Frequency: 70000
Velocity: 0,217
Power: 17,2
Pulse duration: 0,0000001
Pass count: 1
Magnification: 10
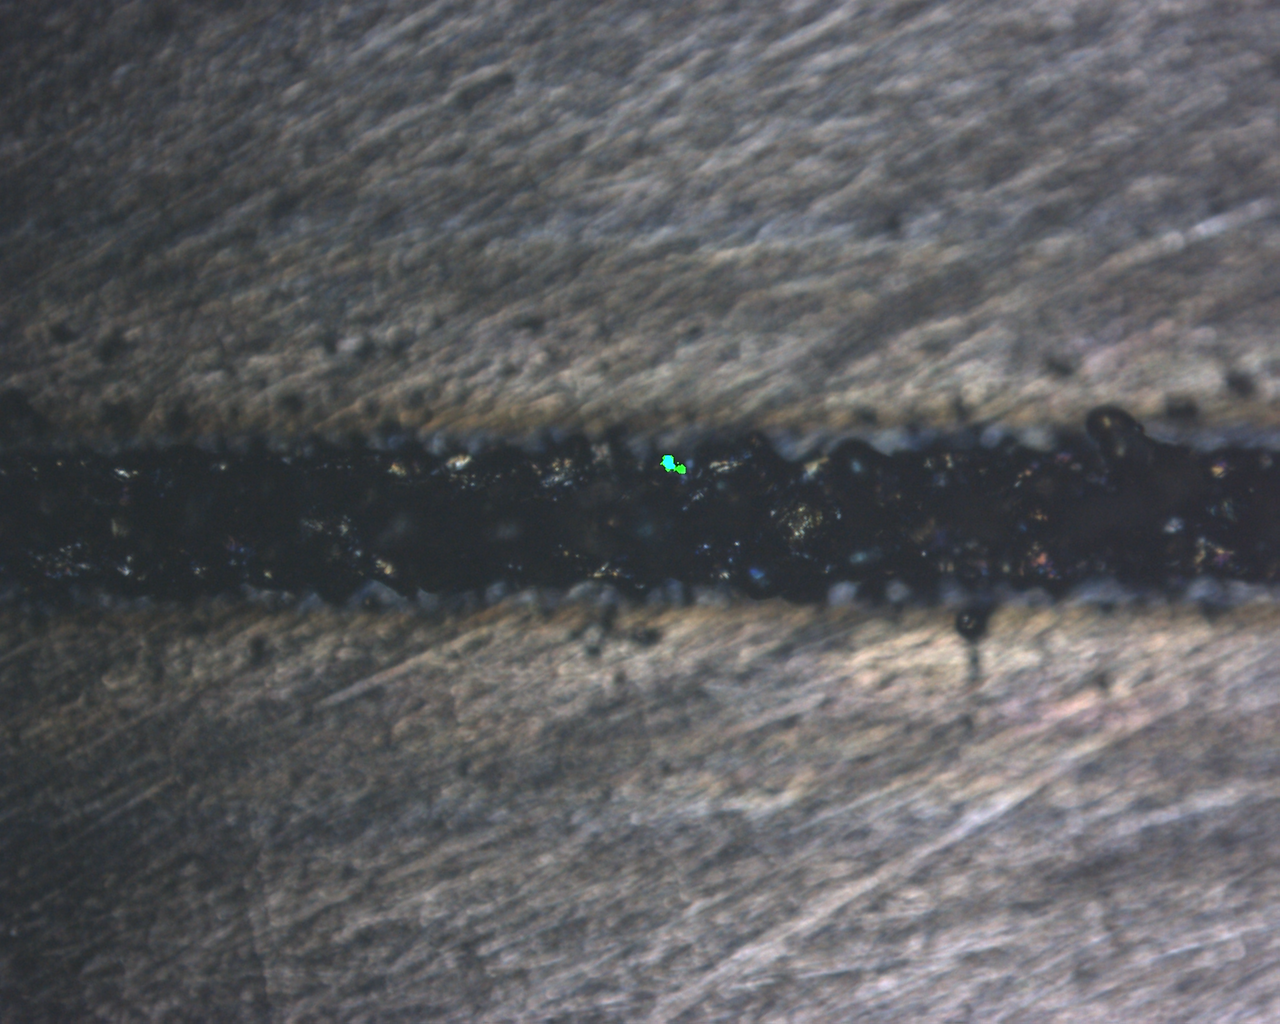
Measured width: 151.908
Other width: 63.362